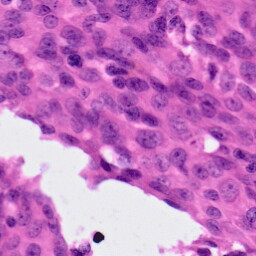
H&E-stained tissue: Ovarian